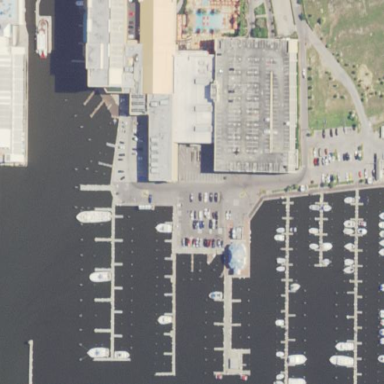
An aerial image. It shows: Marina on leisure land.